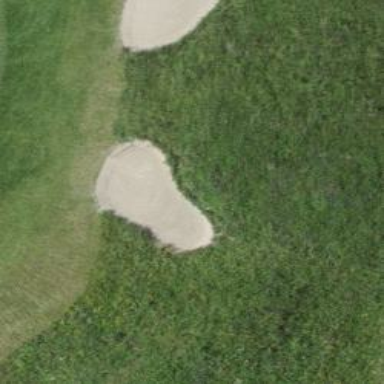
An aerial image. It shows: Sandy area is golf bunker.